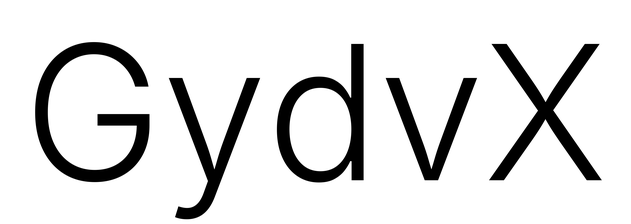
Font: Inter_Light